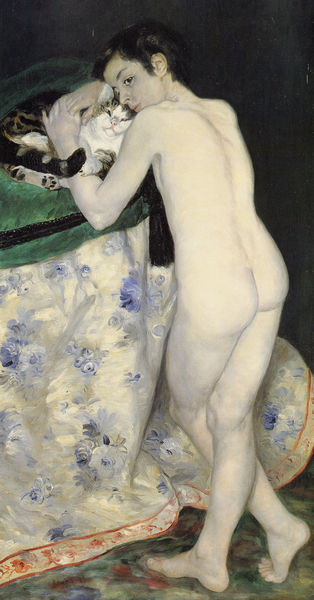
Titel: Le garçon au chat, Junge mit Katze
Künstler: Pierre Auguste Renoir
Standort: Paris
Institution: Musée d'Orsay
Schlagwörter: akt, blau, dunkel, fuß, gemälde, hand, haut, kopf, mann, nackt, weiß, grün, mädchen, blume, blumen, braun, finger, frau, frisur, haar, hell, hintergrund, köpfe, mund, nase, ohr, profil, raum, rücken, schwarz, tisch, zimmer, blick, blüten, rot, tier, tuch, hochformat, malerei, muster, ornament, teppich, jung, wand, arm, arme, augen, blass, falten, gesicht, inkarnat, kleidung, mensch, samt, stehen, hals, hände, portrait, porträt, tischdecke, öl, boden, haare, pose, stickerei, stoff, decke, innen, kind, saum, borte, gebeugt, kontrast, seide, traurig, beine, fell, schwanz, farbig, füße, hintern, rückenansicht, umarmung, lasziv, düster, ansicht, backen, flächen, ölgemälde, kissen, bordüre, spielen, impressionistisch, dekor, floral, manet, bett, japonismus, pfoten, nackte, allein, junge, teint, knie, fein, entblößt, satin, umarmen, katze, barfuss, nacktheit, knabe, blumenmuster, arsch, entzücken, hinten, pobacken, rückenakt, haustier, kater, kornblumen, brokat, kurz, schmusen, streicheln, pfote, verschränkt, armband, jüngling, geblümt, androgyn, nähe, bleich, grpn, weich, vegetabil, tatzen, gekreuzt, weiße haut, fahl, wß, tieger, kuscheln, getiegert, ausgezogen, ohne, mmuster, flral, blasss, fahjl, stubentieger, tecpich, po, eppicjh, xix jh